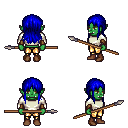
a pixel art fantasy rpg character, female body template, orc, green skin, white long-sleeve shirt, gold greaves, blue unkempt hairstyle, cloth bracers, brown shoes, spear, four views (front, back, left, right), 2x2 character sprite sheet, small pixel art, hard edges, no anti-aliasing